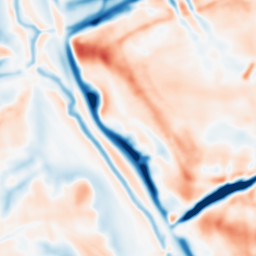
Category: multiscale
Decomposition family: dog
Decomposition parameters: sigma_low: 2
sigma_high: 10
Upsampling method: sinc_blackman
Upsampling parameters: scale: 2
kernel_size: 16
Upsampling scale: 2